Question: I have a selected range and within that Range I would like to sort by a particular column so that each row is kept the same i.e. the sort function just reorders the entire rows based on whichever column I have selected to sort by.
My code so far is this:
'''
Sub CustomSortAscendingExcel(ByVal control As IRibbonControl, ByRef cancelDefault As Variant)
Dim selRange As range
Dim usedRange As range
Dim checkRange As range
Dim shtData As Worksheet
Set shtData = Worksheets("Data")
shtData.Activate
shtData.Unprotect
Set selRange = Selection
Set usedRange = returnUsedRange
Set checkRange = Intersect(usedRange, selRange)
If Not Application.Intersect(usedRange, selRange) Is Nothing Then
With ActiveSheet
usedRange.Sort Key1:=selRange, Order1:=xlAscending, DataOption1:=xlSortNormal, MatchCase:=False, SortMethod:=xlPinYin, _
Header:=xlNo, Orientation:=xlSortColumns
.Sort.Apply
End With
'''
And similar for sorting Descending. This works fine for column1. My problem is that for columns 2, 3, 4 it only works correctly for those rows that have a value in column1 not for any that don't. For example in the image below sorting by column 3 correctly reorders the first 9 rows but not the last two.
Can anyone suggest a way to fix this? Thanks!

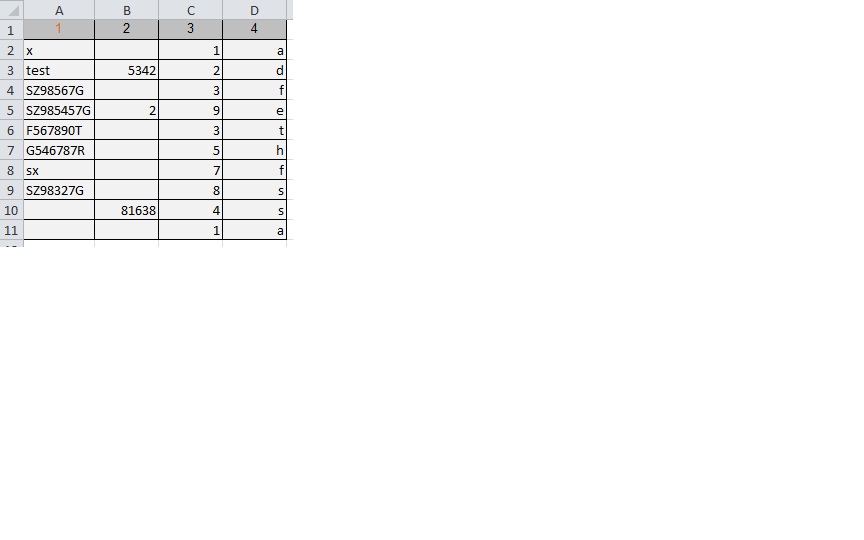
Answer: I recorded a simple macro that selects Range("A1:D5") , applies filter, then sorts in ascending order based on the 3rd column (C)
look at this:
'''
Range("A1:D5").Select
Selection.AutoFilter
ActiveWorkbook.Worksheets("Sheet1").AutoFilter.Sort.SortFields.Clear
ActiveWorkbook.Worksheets("Sheet1").AutoFilter.Sort.SortFields.Add Key:=Range _
("C1:C5"), SortOn:=xlSortOnValues, Order:=xlAscending, DataOption:= _
xlSortNormal
With ActiveWorkbook.Worksheets("Sheet1").AutoFilter.Sort
.Header = xlYes
.MatchCase = False
.Orientation = xlTopToBottom
.SortMethod = xlPinYin
.Apply
End With
'''
Now, there isnt much you have to do to fix your problem :)